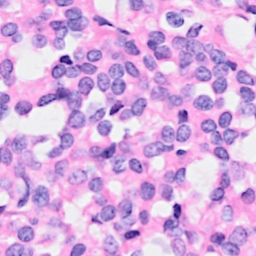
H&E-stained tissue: Breast